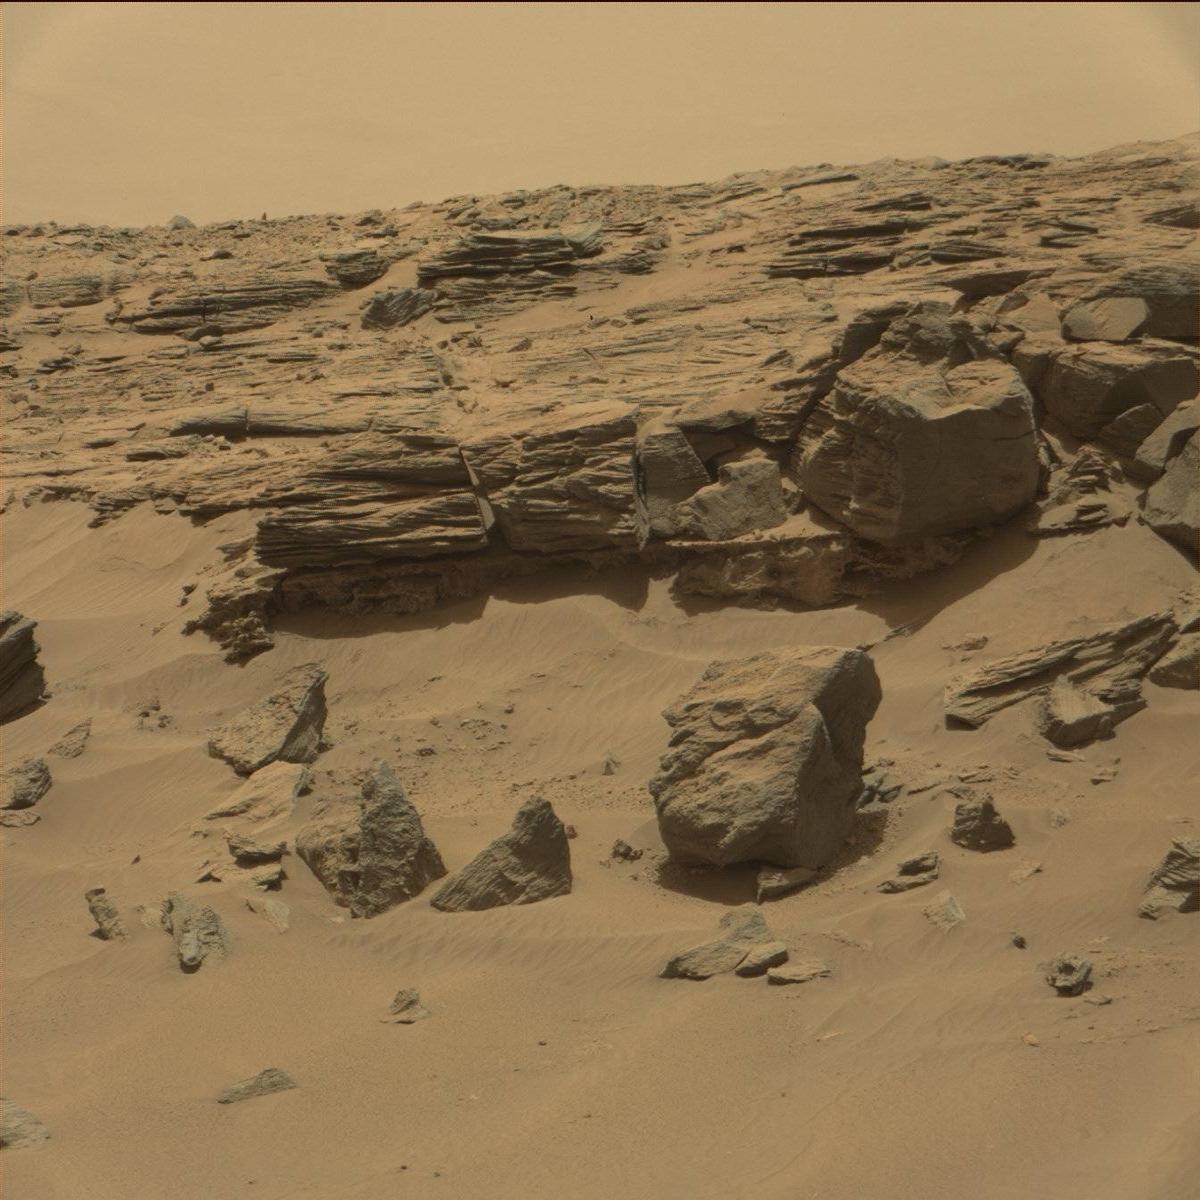
Terrain classes present: Bedrock, Ridge, Rock, Sand / Soil